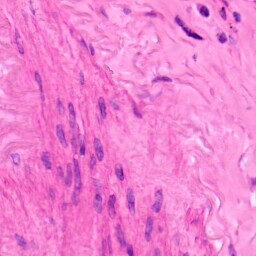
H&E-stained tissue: Lung